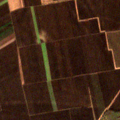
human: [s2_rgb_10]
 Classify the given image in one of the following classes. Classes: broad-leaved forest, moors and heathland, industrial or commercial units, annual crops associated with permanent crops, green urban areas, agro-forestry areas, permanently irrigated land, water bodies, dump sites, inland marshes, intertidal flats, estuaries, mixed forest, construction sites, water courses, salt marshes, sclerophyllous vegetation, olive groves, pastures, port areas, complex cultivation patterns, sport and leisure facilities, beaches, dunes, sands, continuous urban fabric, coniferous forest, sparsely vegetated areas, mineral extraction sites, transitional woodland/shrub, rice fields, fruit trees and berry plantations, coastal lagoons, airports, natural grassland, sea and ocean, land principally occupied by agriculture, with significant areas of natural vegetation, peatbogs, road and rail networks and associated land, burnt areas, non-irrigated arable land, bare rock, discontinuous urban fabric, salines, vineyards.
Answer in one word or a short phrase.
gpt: non-irrigated arable land